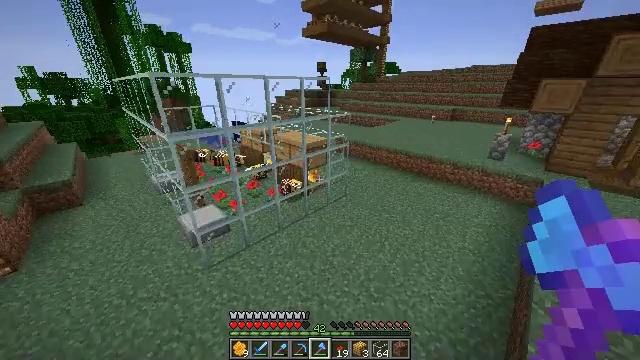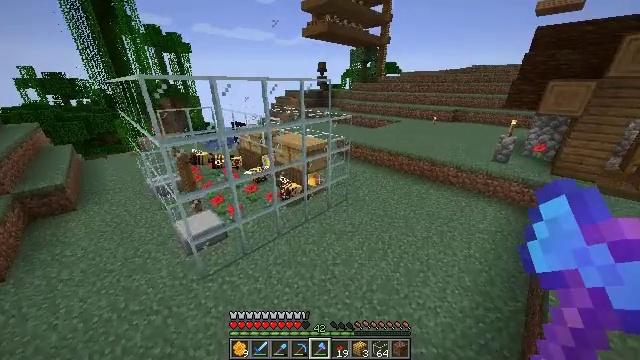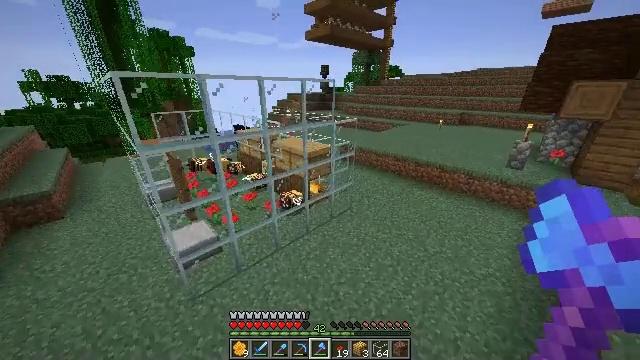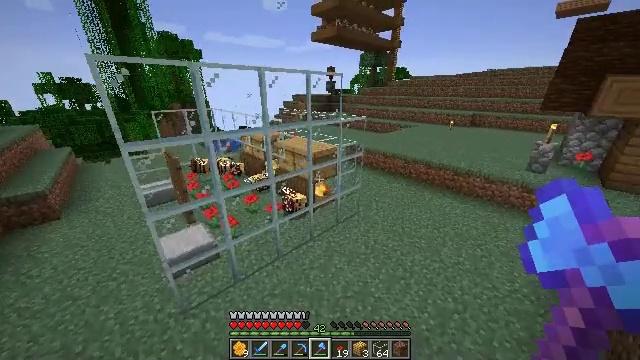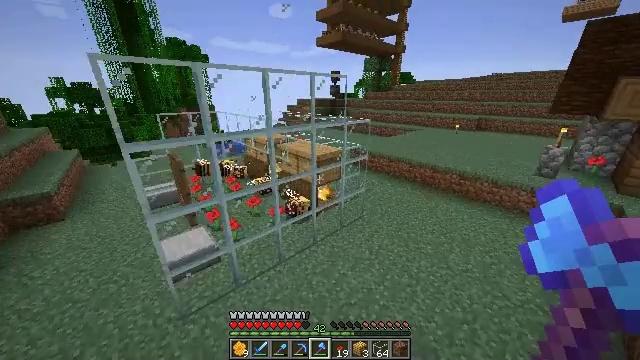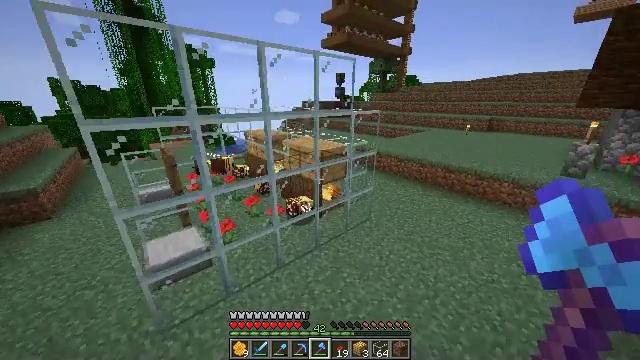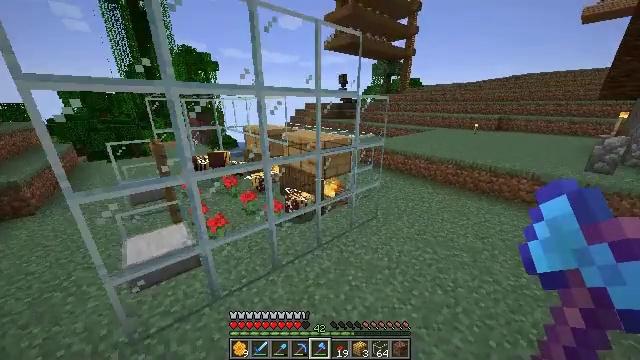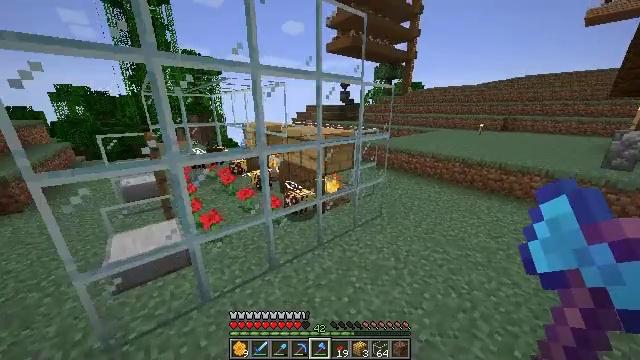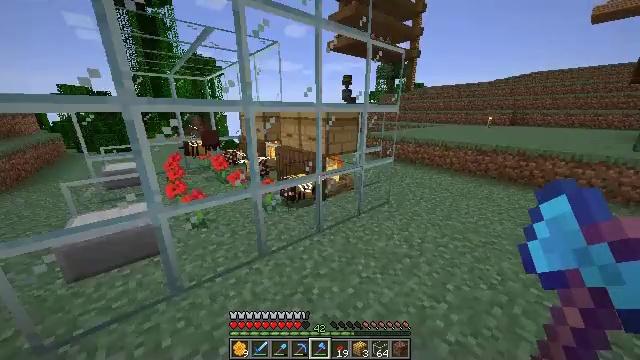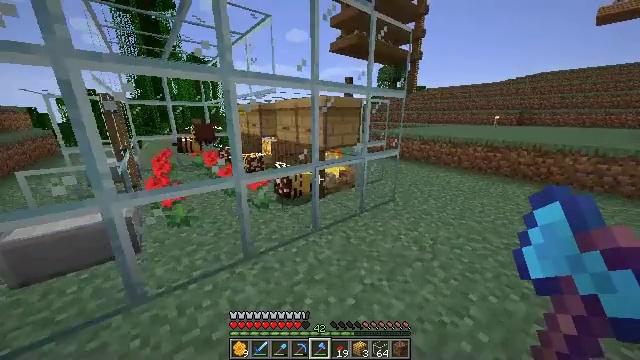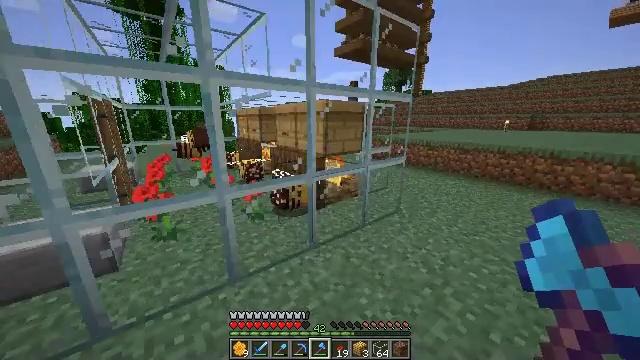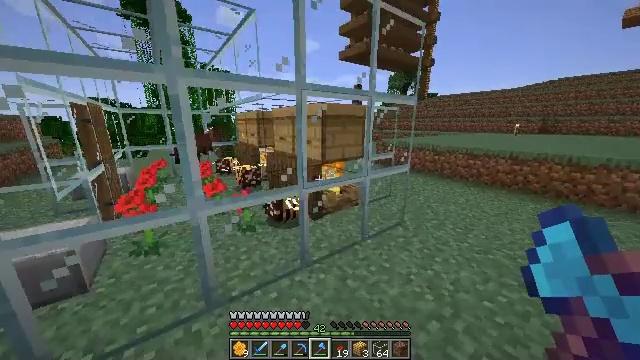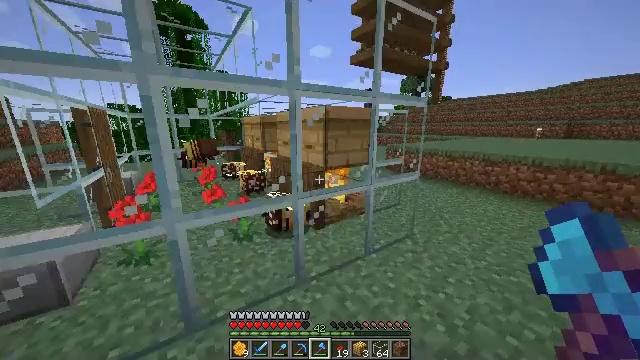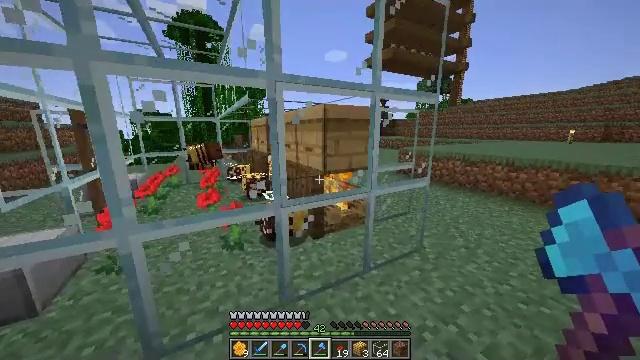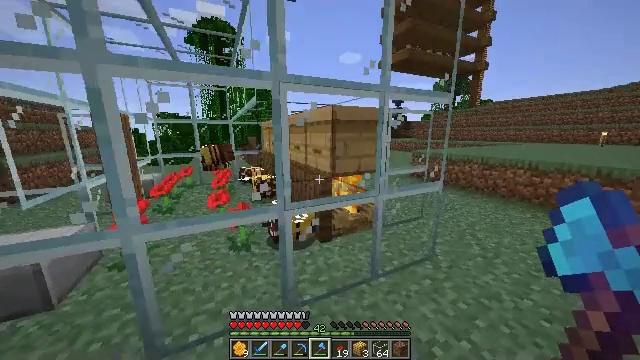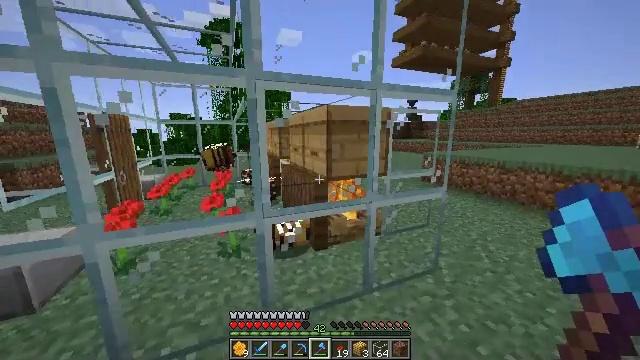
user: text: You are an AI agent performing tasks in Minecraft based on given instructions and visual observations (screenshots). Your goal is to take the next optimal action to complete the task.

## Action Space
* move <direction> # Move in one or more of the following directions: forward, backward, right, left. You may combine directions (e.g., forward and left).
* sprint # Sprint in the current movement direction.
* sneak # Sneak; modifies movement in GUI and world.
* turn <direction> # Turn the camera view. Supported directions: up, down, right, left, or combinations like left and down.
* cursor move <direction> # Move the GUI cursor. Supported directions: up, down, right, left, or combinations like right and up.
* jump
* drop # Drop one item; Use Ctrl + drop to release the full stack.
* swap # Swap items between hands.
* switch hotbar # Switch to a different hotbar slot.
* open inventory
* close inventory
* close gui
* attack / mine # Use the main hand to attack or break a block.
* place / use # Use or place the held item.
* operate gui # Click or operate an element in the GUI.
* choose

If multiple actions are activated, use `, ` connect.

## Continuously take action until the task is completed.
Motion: motion action
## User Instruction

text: Mine the poppy flower.
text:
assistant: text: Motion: move forward, attack / mine, jump
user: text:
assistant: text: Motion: move forward, attack / mine, jump
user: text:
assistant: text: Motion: move forward, turn left, attack / mine, jump
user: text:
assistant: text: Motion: move forward, turn left and up, attack / mine
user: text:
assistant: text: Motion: move forward, turn left and up, attack / mine
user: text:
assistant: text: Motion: move forward, turn up, attack / mine
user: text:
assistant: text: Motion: move forward, turn up, attack / mine
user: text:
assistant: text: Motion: move forward and move right, attack / mine
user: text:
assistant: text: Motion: move forward and move right, turn up, attack / mine
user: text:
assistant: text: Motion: move forward and move right, turn left and up, attack / mine
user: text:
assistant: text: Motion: move forward and move right, turn left, attack / mine
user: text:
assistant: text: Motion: move forward and move right, turn left and up, attack / mine
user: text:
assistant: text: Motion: move forward and move right, turn left, attack / mine
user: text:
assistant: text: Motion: move right, turn left, attack / mine
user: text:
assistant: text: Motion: turn left, attack / mine
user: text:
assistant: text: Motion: turn left, attack / mine
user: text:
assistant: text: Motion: turn left, attack / mine
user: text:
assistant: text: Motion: attack / mine
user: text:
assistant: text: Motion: attack / mine
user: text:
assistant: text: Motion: attack / mine
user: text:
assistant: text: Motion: attack / mine
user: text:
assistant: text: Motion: attack / mine
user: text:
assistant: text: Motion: attack / mine
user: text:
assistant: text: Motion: attack / mine
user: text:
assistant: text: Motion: attack / mine
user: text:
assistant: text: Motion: attack / mine
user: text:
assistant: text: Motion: attack / mine
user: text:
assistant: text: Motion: attack / mine
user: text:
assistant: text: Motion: attack / mine
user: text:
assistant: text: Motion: attack / mine